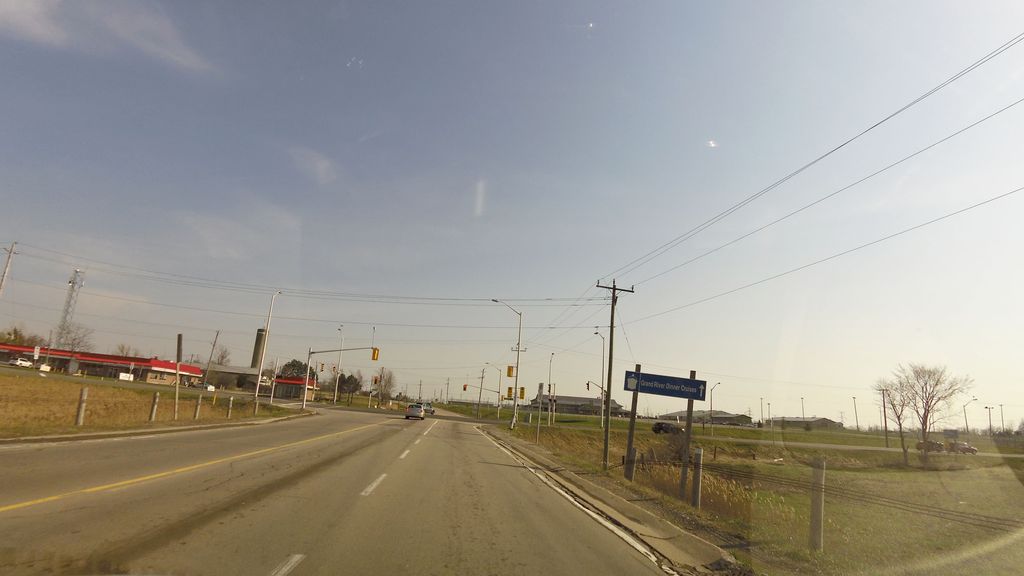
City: hamilton